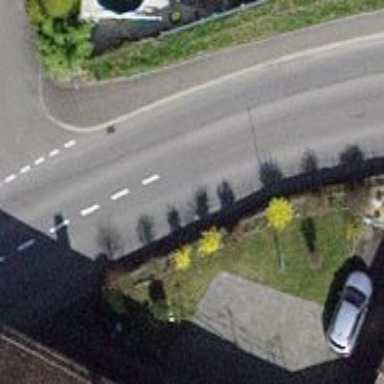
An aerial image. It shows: Tertiary road that serves buses.